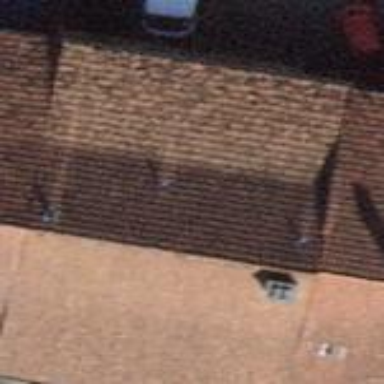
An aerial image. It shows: Building with tiled roof.